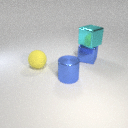
large blue metal cylinder to the right of large yellow rubber sphere